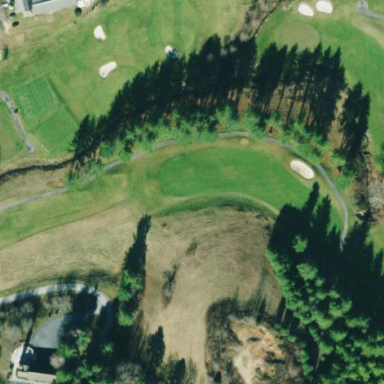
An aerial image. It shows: Scenic golf fairway.